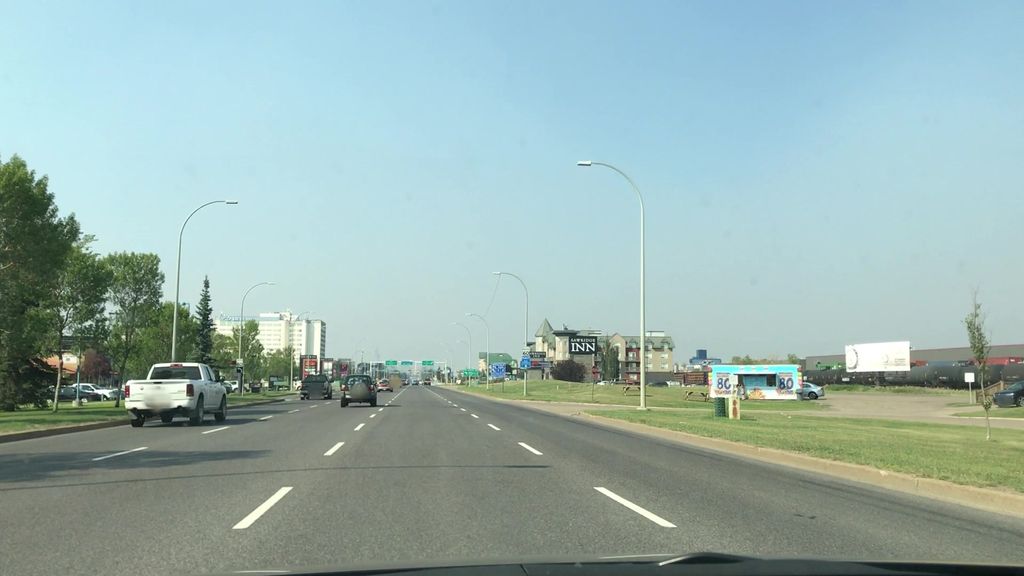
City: edmonton